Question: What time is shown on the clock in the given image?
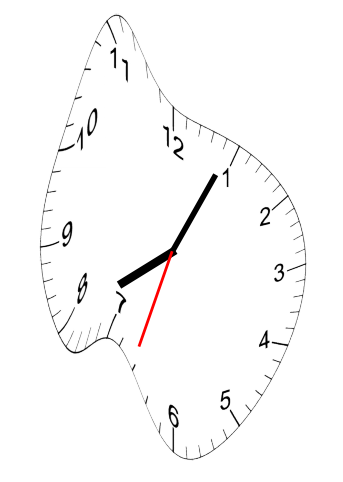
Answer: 08:04:33